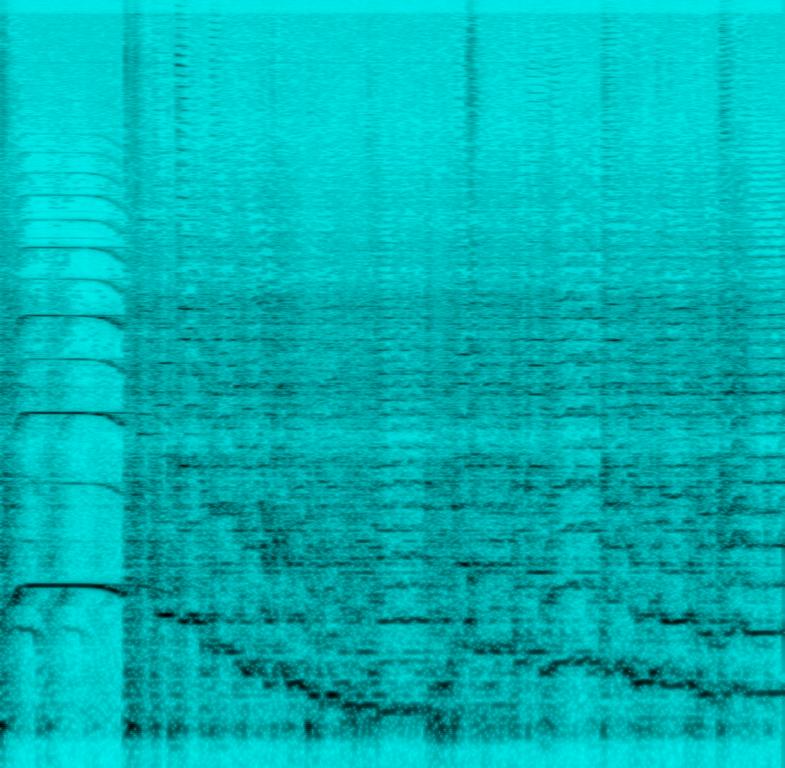
The excerpt features an electric guitar with a distortion effect on playing what sounds to be an improvised passage. The style comes closest to the rock genre. The lower quality of the audio recording coupled with string noises makes me think this is an amateur recording, most probably recorded with a phone.